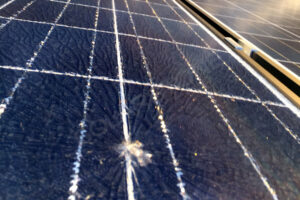
Label: Physical-Damage